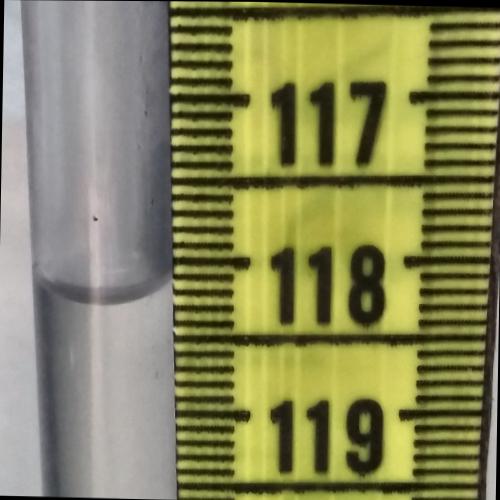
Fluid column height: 118.2 cm